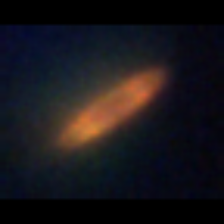
Taxon: Pennate
Group: Diatoms